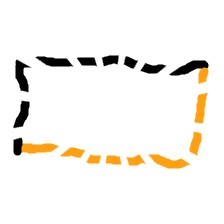
Shape: rectangle